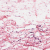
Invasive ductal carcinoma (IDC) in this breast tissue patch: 0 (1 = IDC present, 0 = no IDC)